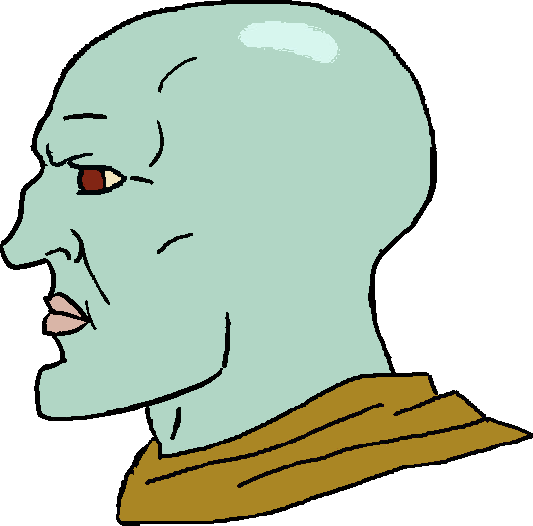
Label: 4_Yes_Chad